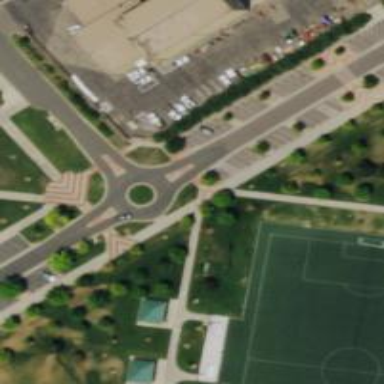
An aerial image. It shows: Roundabout.